Question: When I plot points and text with the same colour, the 'a' and the shape overlap in the legend.
Can I tell ggplot not to draw the 'a' in the legend? How?
'''
M <- data.frame(t=letters[1:16],
xx=runif(16),
yy=runif(16),
g=rep(c("A","B","C","D"),4))
str(M)
ggplot(M,aes(x=xx,y=yy,label=t,colour=g)) +
geom_point(shape=3) +
geom_text(vjust=0,hjust=0) +
scale_colour_discrete()
'''

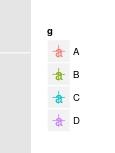
Answer: Just add 'show_guide = F' for your 'geom_text':
'''
ggplot(M,aes(x=xx,y=yy,label=t,colour=g)) +
geom_point(shape=3) +
geom_text(vjust=0,hjust=0, show_guide = F) +
scale_colour_discrete()
'''